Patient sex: M
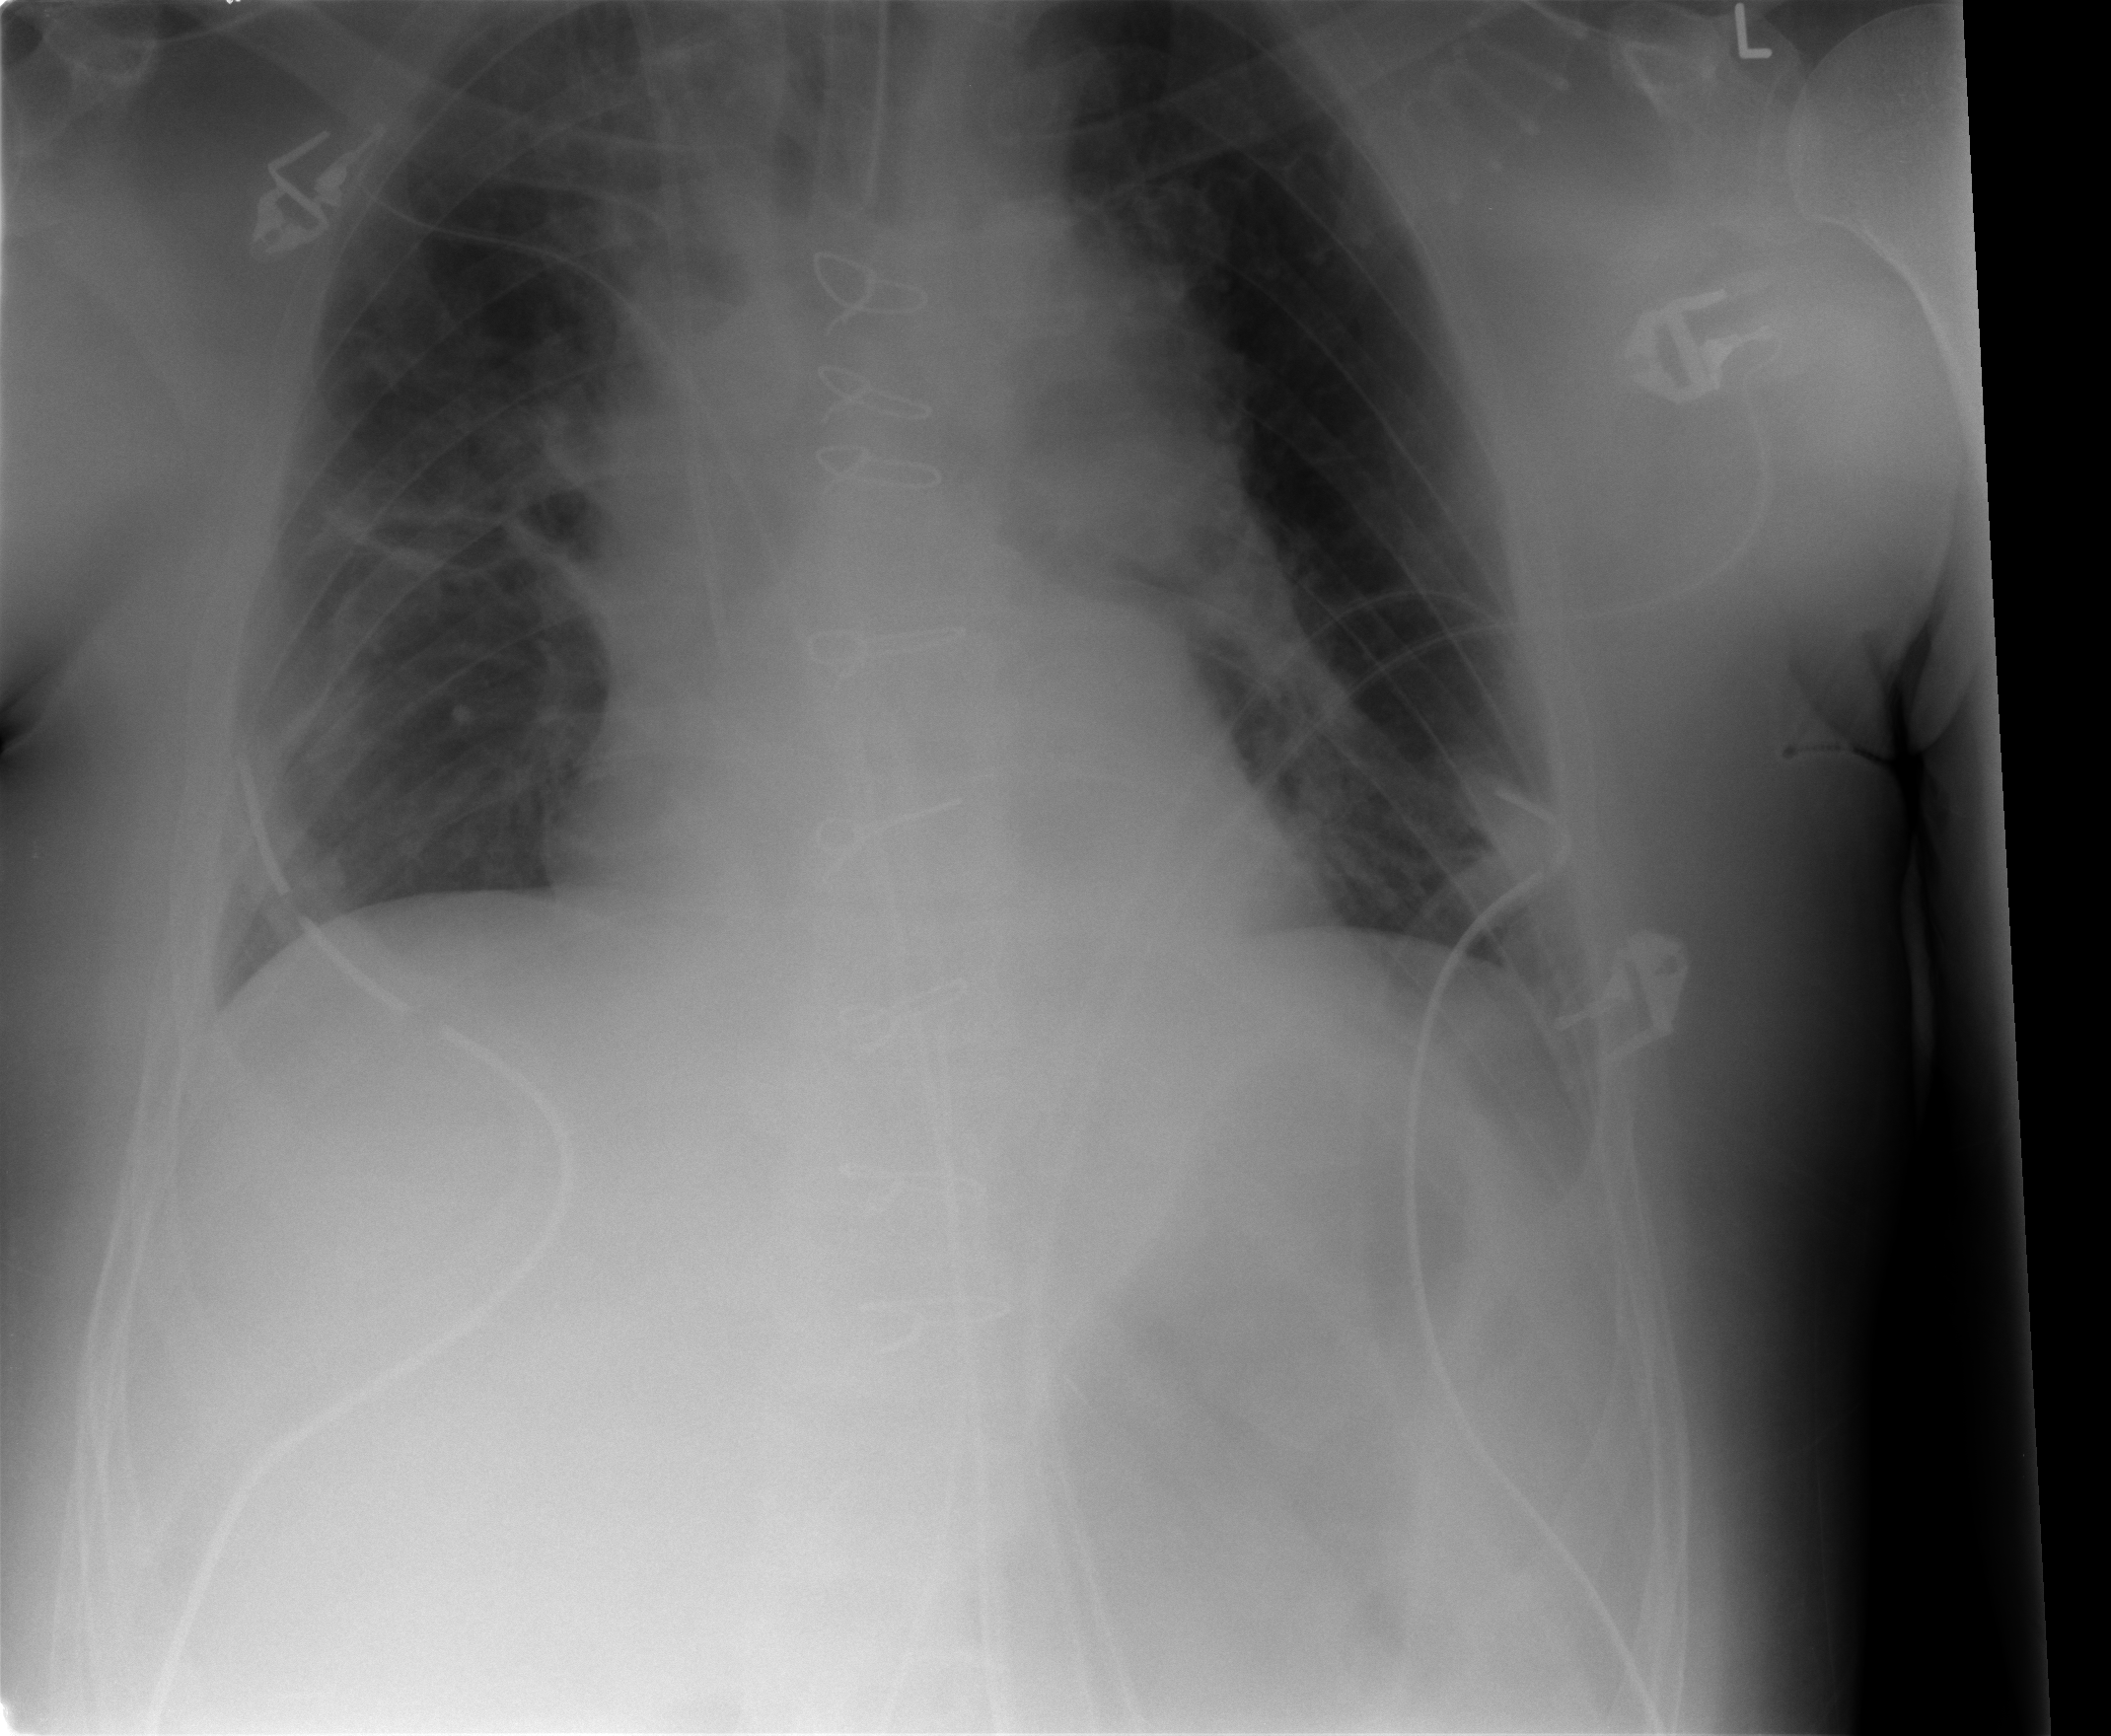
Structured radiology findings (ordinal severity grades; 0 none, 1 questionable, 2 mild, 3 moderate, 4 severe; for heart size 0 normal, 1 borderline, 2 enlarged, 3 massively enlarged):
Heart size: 0
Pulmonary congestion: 0
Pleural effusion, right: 0
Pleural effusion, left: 2
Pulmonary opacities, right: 0
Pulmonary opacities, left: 0
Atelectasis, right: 1
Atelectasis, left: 1